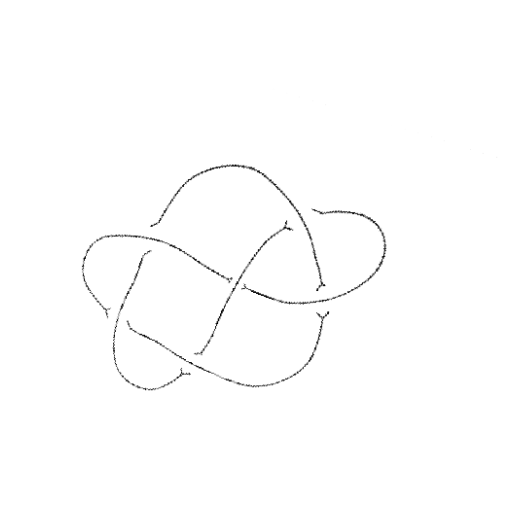
Crossing number: 6